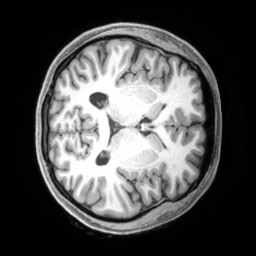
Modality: T1w
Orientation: axial
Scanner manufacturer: siemens
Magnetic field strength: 3 T
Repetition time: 2.5 s
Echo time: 0.00218 s